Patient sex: M
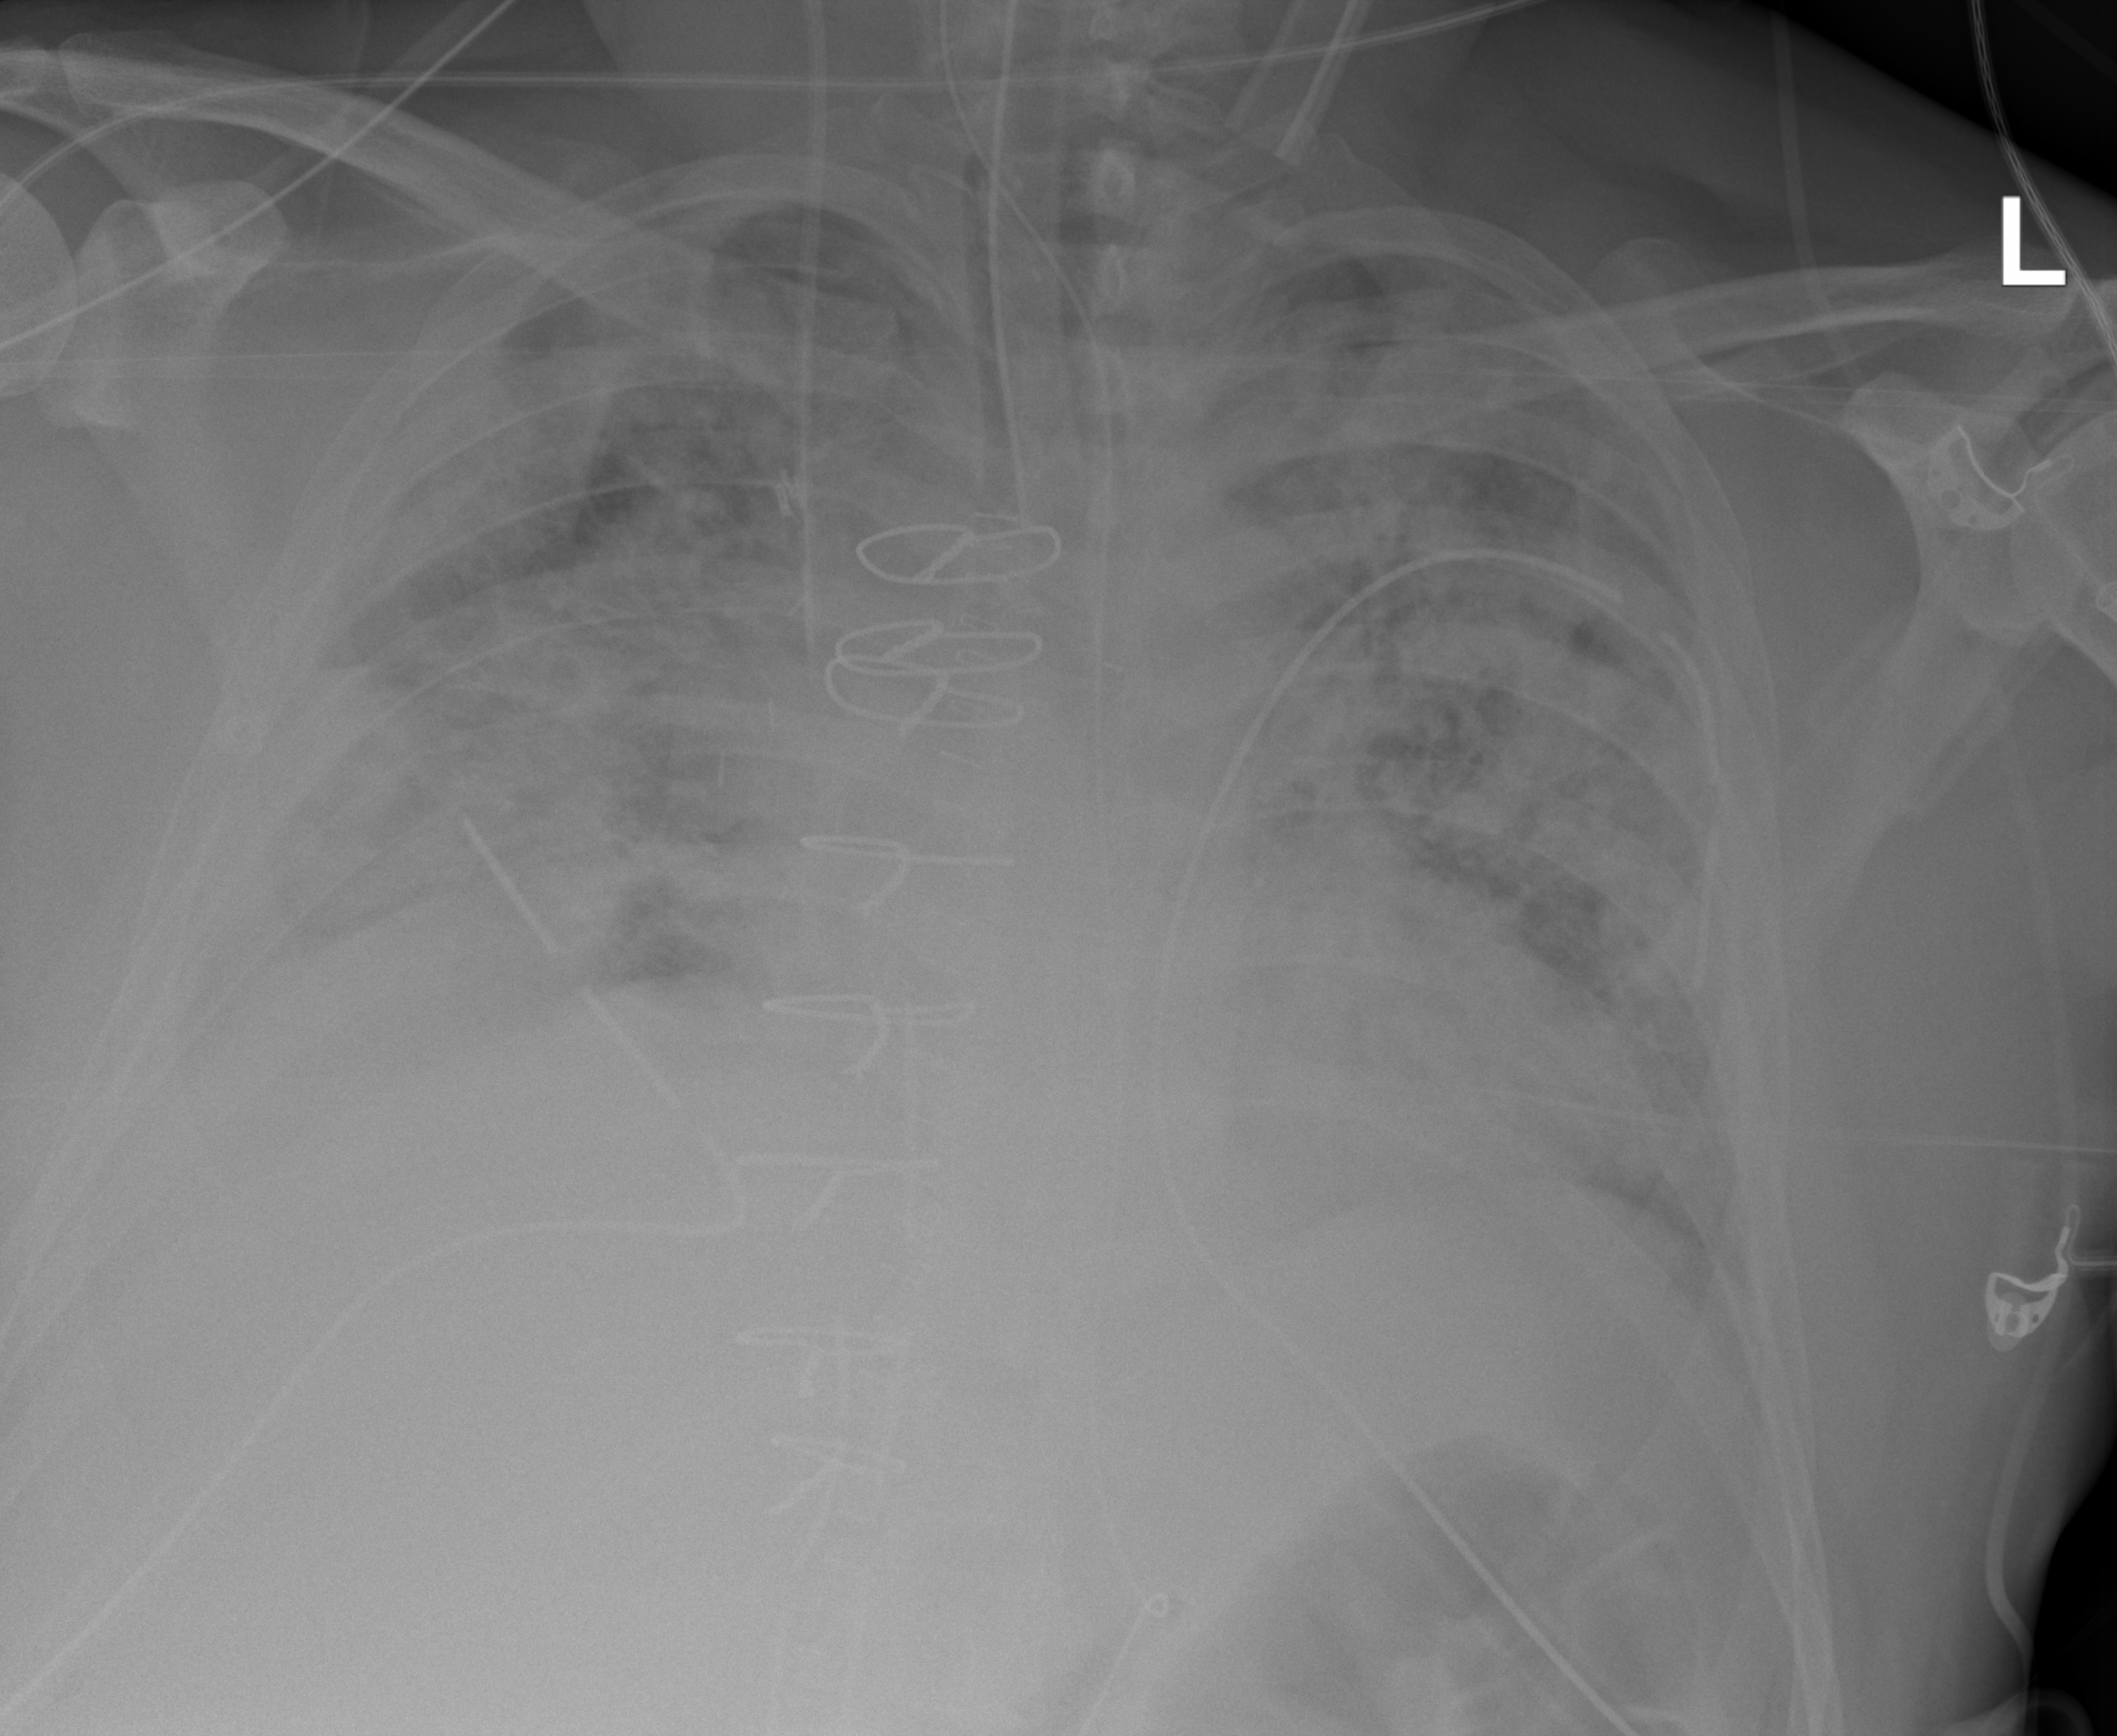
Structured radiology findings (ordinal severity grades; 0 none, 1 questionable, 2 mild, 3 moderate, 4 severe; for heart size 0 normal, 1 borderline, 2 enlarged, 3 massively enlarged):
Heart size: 2
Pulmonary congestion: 2
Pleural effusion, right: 2
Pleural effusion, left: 0
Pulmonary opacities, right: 3
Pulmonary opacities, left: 3
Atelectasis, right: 2
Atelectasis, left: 2